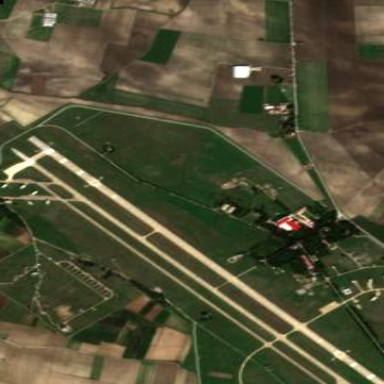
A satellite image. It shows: Civil airfield on military land.